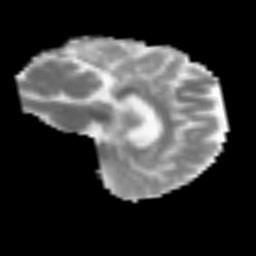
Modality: MD
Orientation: sagittal
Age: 46
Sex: male
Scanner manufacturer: siemens
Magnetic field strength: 3 T
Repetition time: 3.2 s
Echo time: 0.081 s